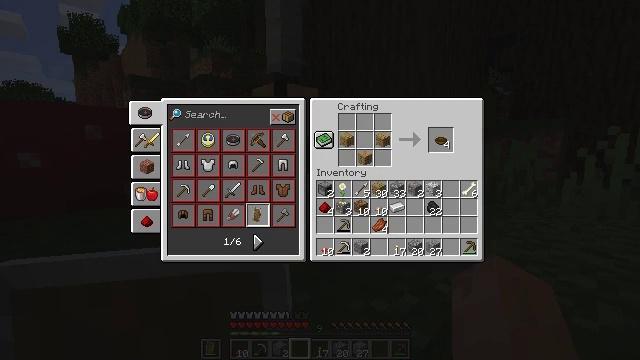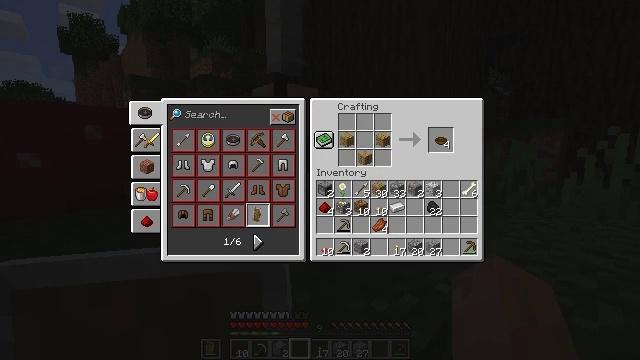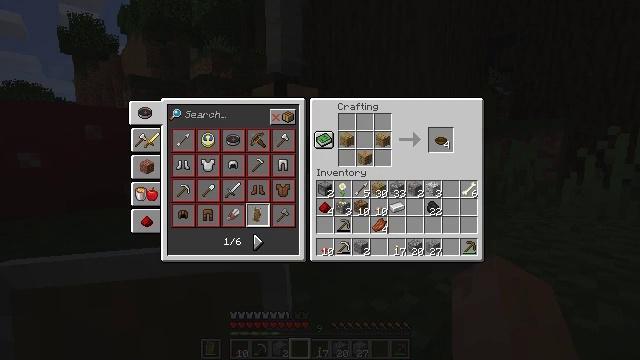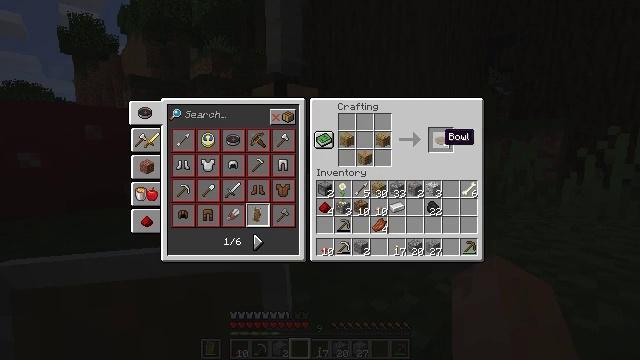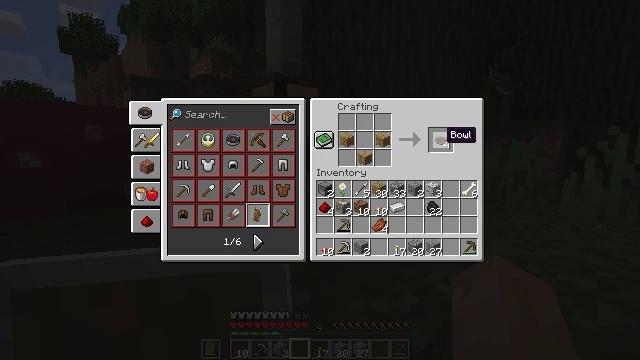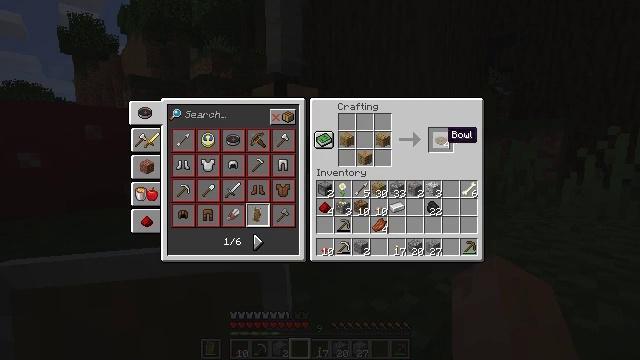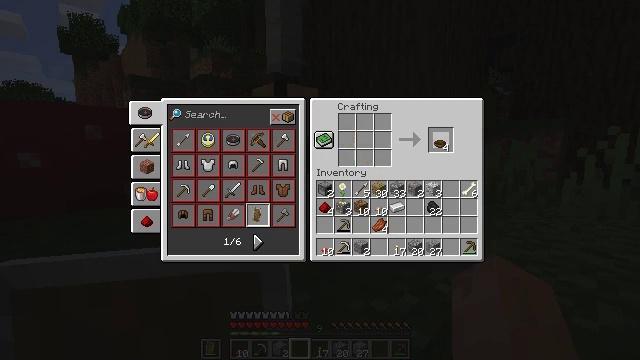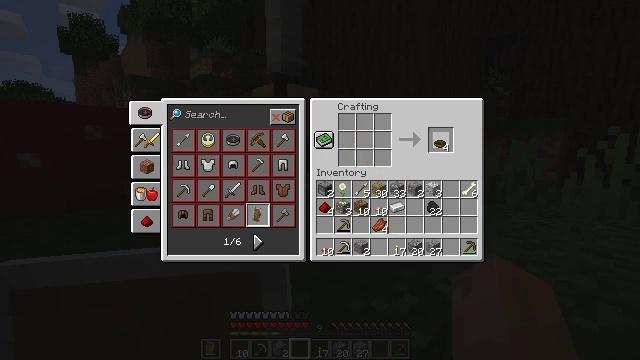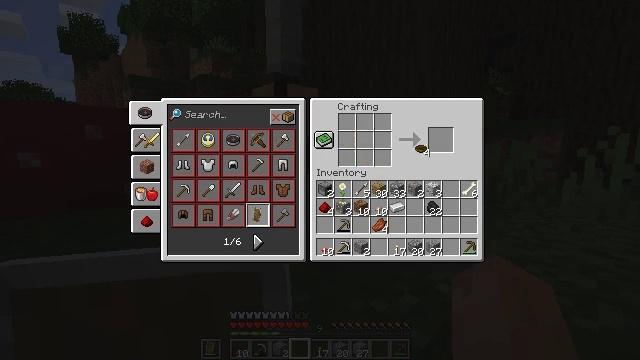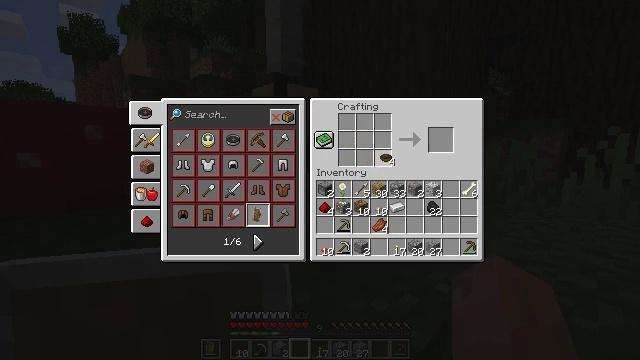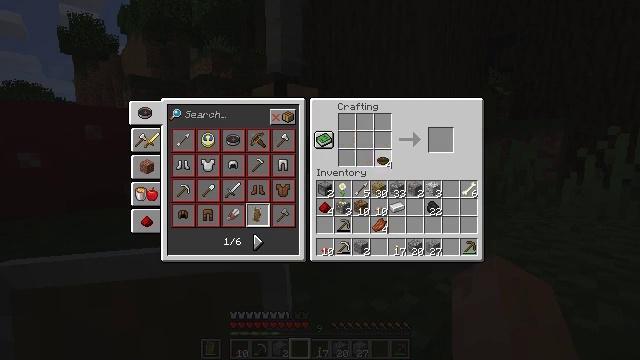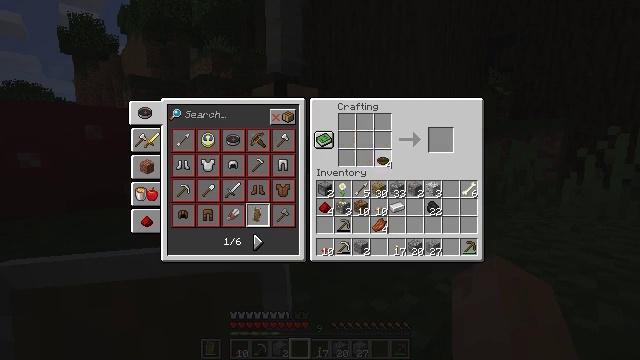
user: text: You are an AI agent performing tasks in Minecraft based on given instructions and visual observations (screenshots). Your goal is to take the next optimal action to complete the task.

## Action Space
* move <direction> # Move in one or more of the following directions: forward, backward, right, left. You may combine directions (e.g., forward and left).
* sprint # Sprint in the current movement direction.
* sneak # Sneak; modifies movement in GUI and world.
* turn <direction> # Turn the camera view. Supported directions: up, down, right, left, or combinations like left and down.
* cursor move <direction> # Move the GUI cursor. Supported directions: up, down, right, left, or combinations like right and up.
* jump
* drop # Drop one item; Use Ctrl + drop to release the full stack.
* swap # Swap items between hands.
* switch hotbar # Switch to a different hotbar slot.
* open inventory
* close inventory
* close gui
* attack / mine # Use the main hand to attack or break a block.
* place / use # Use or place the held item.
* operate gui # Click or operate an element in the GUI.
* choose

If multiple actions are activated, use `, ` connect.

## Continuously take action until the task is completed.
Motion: motion action
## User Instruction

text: Make a bowl with the crafting table.
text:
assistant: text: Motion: no_op
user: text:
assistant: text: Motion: no_op
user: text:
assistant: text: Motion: no_op
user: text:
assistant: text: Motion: no_op
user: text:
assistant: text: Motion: no_op
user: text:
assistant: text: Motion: operate gui
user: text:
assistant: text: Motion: operate gui
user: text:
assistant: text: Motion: cursor move left, operate gui
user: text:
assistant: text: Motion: cursor move left and down
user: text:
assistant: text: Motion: no_op
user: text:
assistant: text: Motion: no_op
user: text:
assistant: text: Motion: no_op